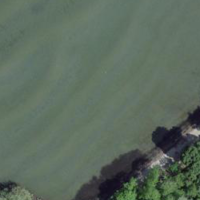
EUNIS habitat code: 14
Species observed at this site:
Gallinula chloropus
Ardea alba
Melanitta nigra